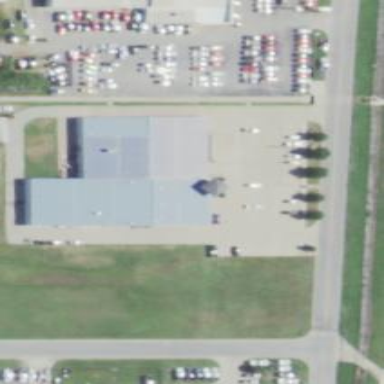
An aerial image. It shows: Building that houses motorcycle shop.